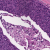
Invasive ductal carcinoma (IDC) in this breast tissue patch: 0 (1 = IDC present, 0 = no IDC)